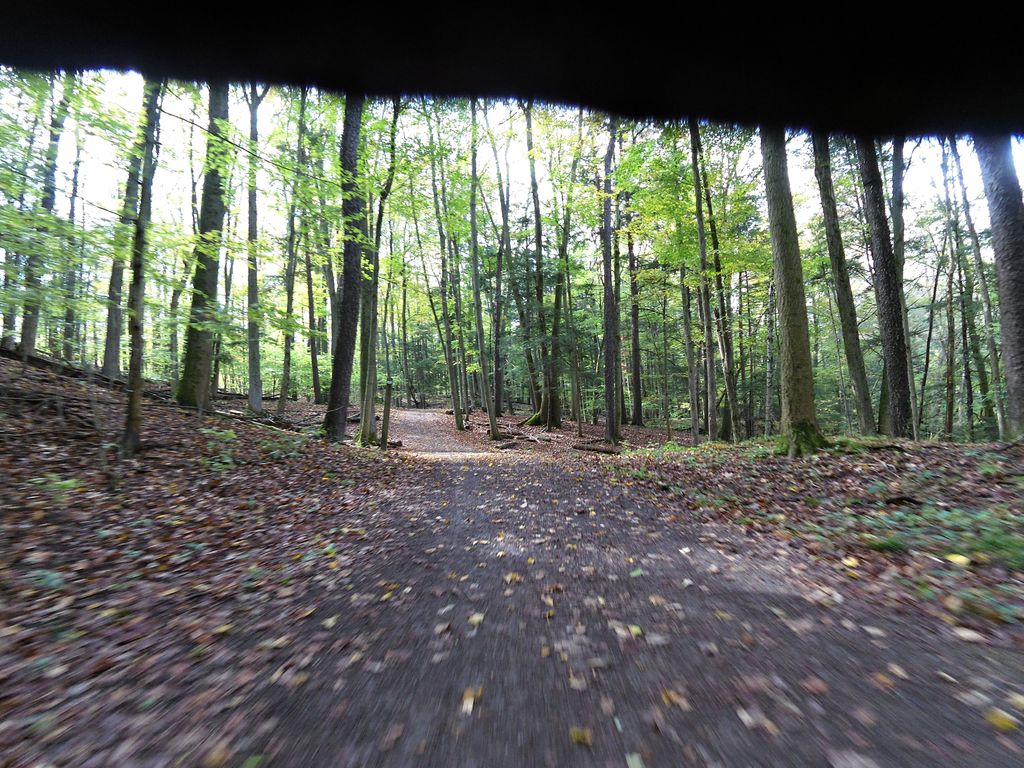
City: hamilton